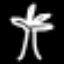
Label: palm tree